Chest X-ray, AP view. Patient: 38 years old, sex M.
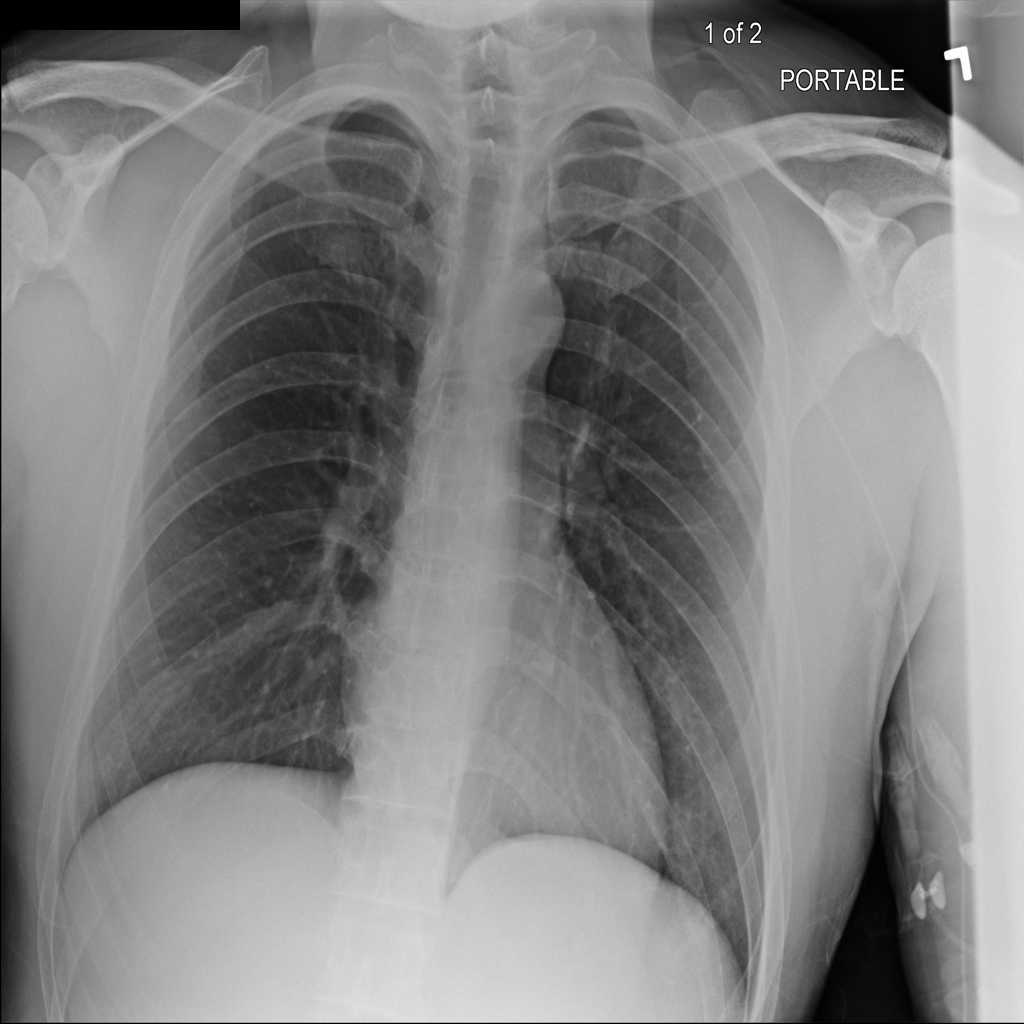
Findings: No Finding